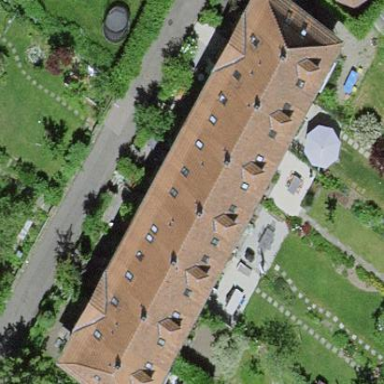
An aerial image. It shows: Residential building with gabled roof covered in maroon roof tiles. The roof orientation is across the building.